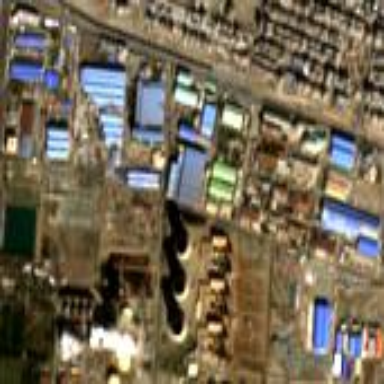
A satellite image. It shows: Industrial area.